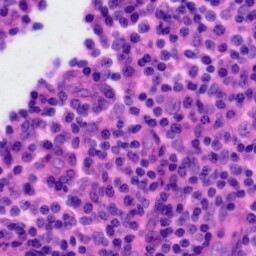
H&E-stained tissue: Tonsil